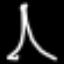
Label: The Eiffel Tower